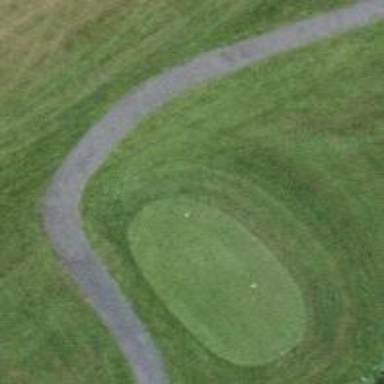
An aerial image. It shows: Grass area designated as golf tee.